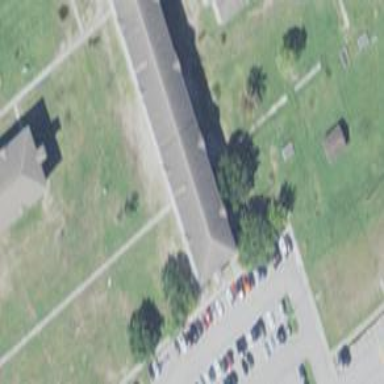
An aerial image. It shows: Building that serves as military barracks.